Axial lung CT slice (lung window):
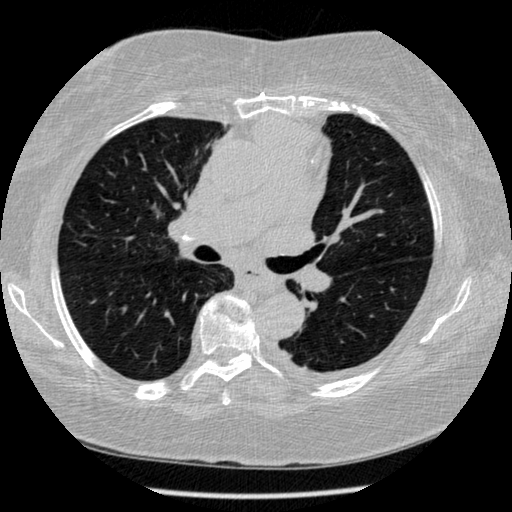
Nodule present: no